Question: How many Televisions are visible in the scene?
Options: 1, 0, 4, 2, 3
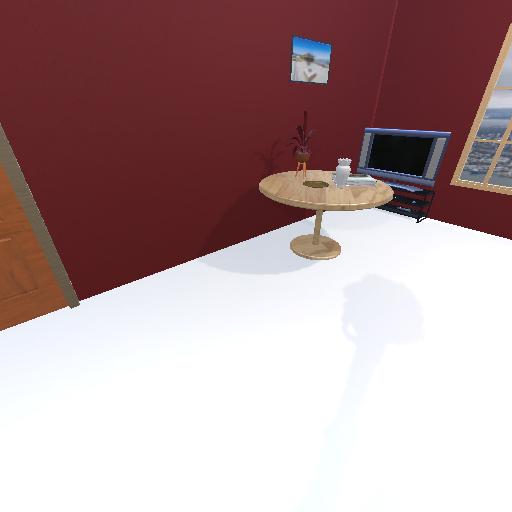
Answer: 1